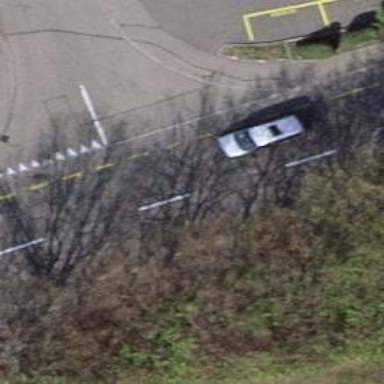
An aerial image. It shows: Road with "give way" sign.